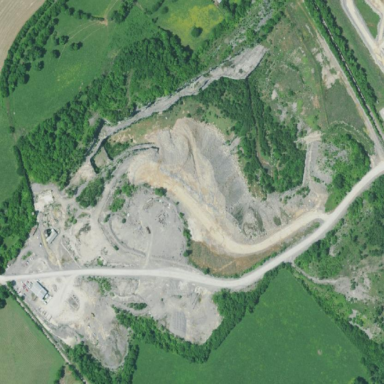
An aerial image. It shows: Quarry area.